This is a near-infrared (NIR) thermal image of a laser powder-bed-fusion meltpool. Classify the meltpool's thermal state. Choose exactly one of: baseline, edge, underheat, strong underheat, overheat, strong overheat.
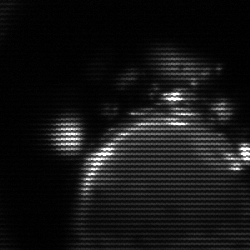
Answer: edge